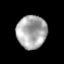
Tissue: prostate
Cell type: Myeloid cells
Senescence score: 0.3198
Nuclear area (px): 975
Mean DAPI intensity: 169.303